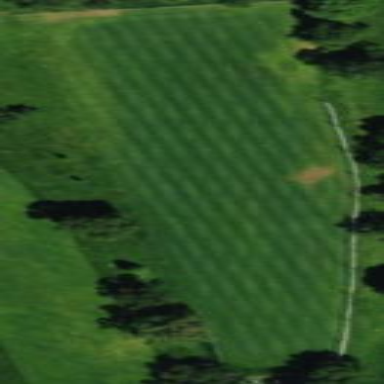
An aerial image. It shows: Grassy area used as driving range for golf.